Field crop: maize
Growth stage: 2
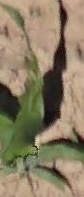
Species: maize